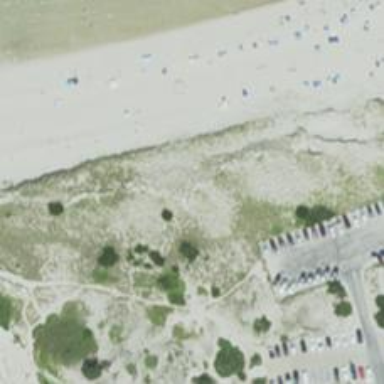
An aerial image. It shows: Scenic beach with natural beauty.